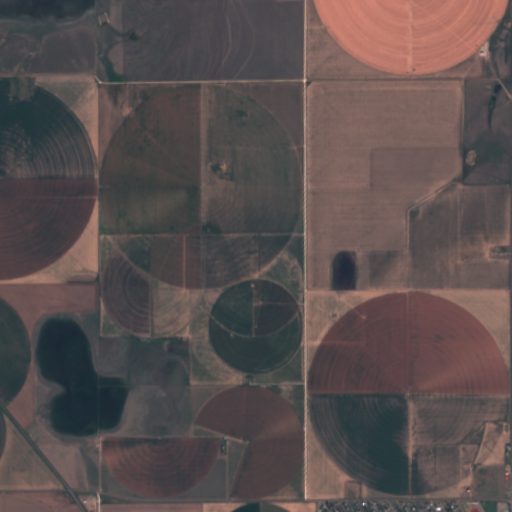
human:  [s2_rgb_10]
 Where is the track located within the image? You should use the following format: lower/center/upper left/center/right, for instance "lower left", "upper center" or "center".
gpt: The track is located in the lower right of the image.
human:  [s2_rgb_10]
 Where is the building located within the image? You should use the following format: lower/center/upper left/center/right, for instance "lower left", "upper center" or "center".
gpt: The building is located in the lower right of the image.
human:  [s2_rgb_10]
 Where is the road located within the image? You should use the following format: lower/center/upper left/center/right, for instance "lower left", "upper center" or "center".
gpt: There is no road in the image.